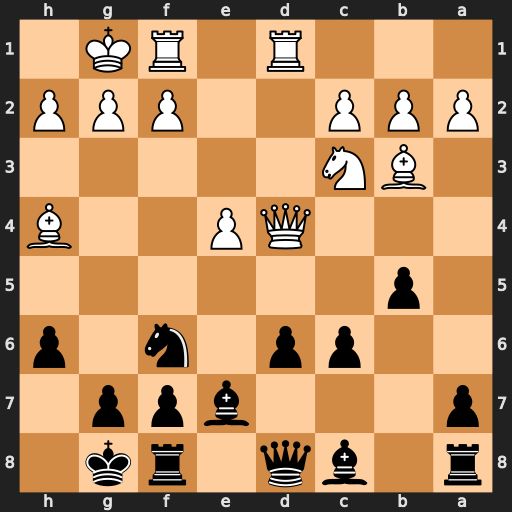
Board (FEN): r1bq1rk1/p3bpp1/2pp1n1p/1p6/3QP2B/1BN5/PPP2PPP/3R1RK1
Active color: b
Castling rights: -
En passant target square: -
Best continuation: c5 Qd3 c4